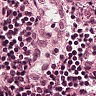
Metastatic tissue present: no